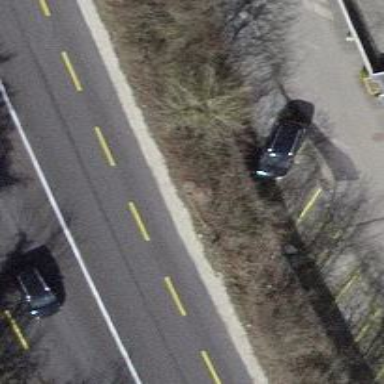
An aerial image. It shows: Hedge barrier.